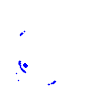
Particle: pion